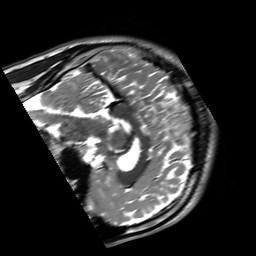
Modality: T2w
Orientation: sagittal
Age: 24
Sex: male
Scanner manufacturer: siemens
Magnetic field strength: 3 T
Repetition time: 8.53 s
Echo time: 0.091 s